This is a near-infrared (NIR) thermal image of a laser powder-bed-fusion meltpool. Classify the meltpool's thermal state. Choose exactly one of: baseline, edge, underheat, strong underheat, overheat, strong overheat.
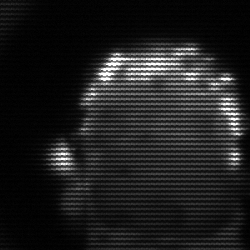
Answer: baseline